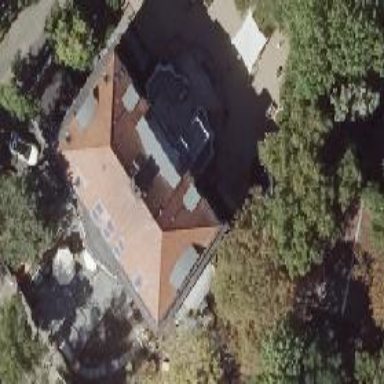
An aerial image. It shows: Kindergarten building with hipped roof.